You are looking at the short-time Fourier spectrogram of a rotating shaft's vibration signal. What is the most likely rotor condition (normal, misalignment, unbalance, looseness)?
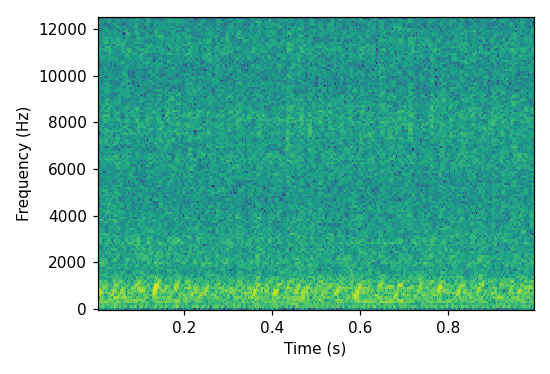
Answer: misalignment